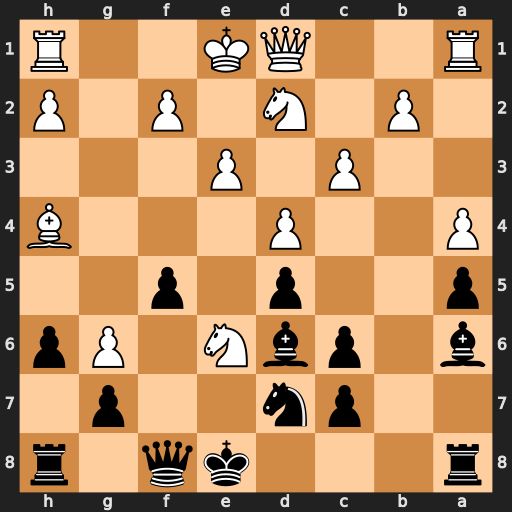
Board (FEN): r3kq1r/2pn2p1/b1pbN1Pp/p2p1p2/P2P3B/2P1P3/1P1N1P1P/R2QK2R
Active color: b
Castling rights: KQkq
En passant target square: -
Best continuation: Qg8 Nxg7+ Qxg7